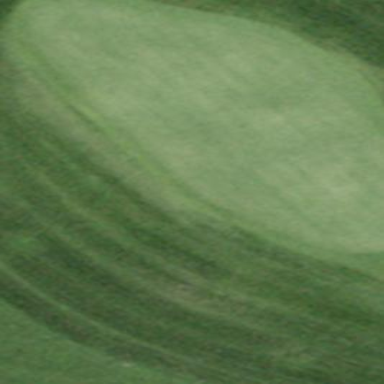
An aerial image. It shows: Golf green.